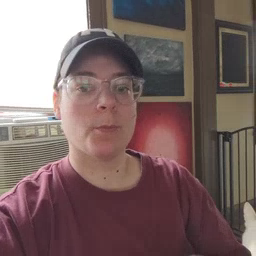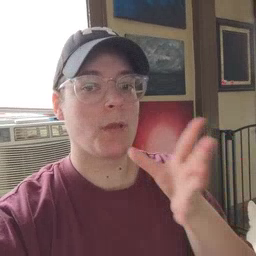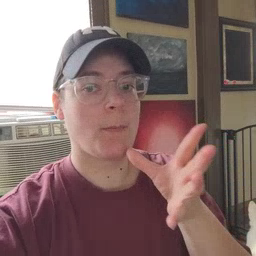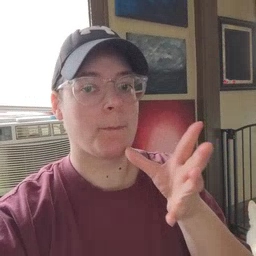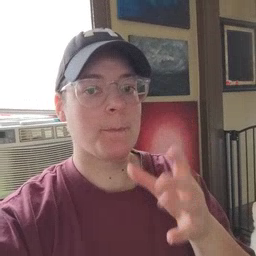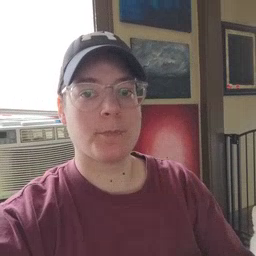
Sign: mom